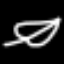
Label: leaf